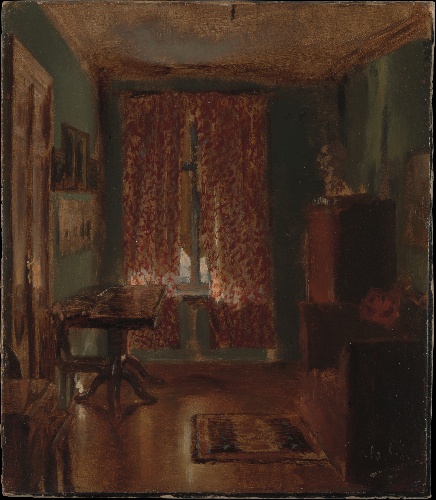
Title: The Artist's Sitting Room in Ritterstrasse
Artist: Adolph Menzel
Artist bio: German, Breslau 1815–1905 Berlin
Date: 1851
Object type: Painting
Classification: Paintings
Medium: Oil on cardboard
Dimensions: 12 5/8 x 10 5/8 in. (32.1 x 27 cm)
Department: European Paintings
Credit line: Purchase, Nineteenth-Century, Modern and Contemporary Funds, Leonora Brenauer Bequest, in memory of her father, Joseph B. Brenauer, Catharine Lorillard Wolfe Collection, Wolfe Fund, and Paul L. and Marlene A. Herring and John D. Herring Gift, 2009
Accession year: 2009
Repository: Metropolitan Museum of Art, New York, NY
Tags: Interiors